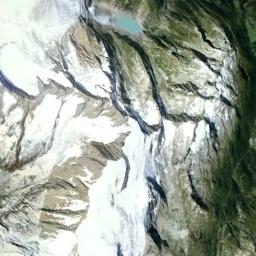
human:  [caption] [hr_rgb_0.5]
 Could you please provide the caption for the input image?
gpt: The snow berg is consist of bare land and white snow .

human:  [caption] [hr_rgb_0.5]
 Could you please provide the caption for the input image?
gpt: The snowberg has some valley glaciers and a blue lake is in the snowberg .

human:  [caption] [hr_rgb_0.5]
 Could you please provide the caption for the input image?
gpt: White, Brown, And green transitions from the peaks to the bottom of the peaks in the Snow Mountain Range .

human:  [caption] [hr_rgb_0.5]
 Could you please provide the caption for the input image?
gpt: There is snow on the part of the snowberg .

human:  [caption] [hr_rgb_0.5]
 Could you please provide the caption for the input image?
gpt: There are much snow and some green land on the snowberg .